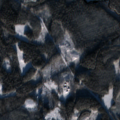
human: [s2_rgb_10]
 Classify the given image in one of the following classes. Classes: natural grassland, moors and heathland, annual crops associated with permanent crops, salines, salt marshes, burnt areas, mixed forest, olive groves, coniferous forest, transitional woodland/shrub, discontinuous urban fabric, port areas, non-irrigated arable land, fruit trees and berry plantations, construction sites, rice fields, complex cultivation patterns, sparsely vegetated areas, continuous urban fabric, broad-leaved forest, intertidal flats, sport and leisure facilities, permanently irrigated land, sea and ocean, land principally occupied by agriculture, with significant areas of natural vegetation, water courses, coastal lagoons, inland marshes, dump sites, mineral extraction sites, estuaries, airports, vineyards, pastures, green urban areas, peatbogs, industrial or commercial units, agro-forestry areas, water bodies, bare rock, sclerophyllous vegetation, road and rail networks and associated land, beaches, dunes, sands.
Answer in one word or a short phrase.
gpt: coniferous forest, mixed forest, transitional woodland/shrub